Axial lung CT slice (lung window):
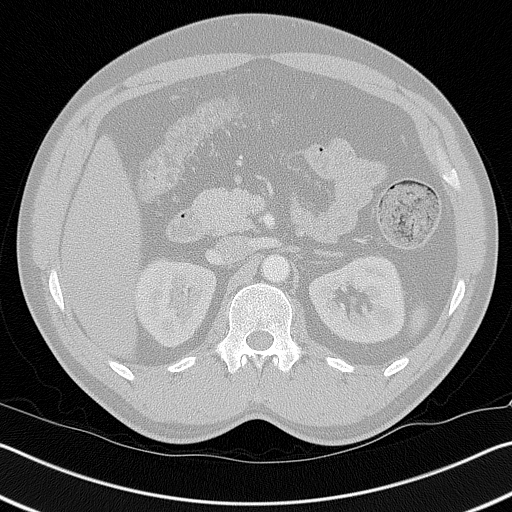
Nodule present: no